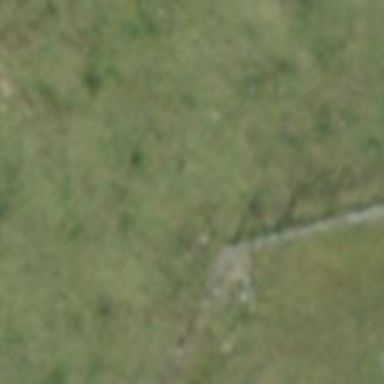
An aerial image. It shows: Fence.